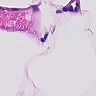
Metastatic tissue present: no